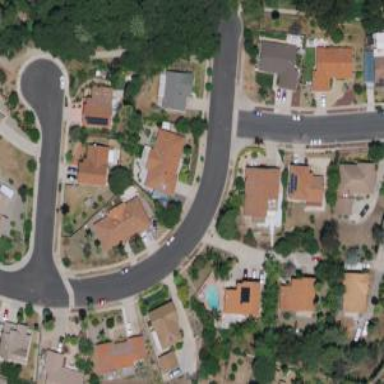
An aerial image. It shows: Residential road.